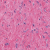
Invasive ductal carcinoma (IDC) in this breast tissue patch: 0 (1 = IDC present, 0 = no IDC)